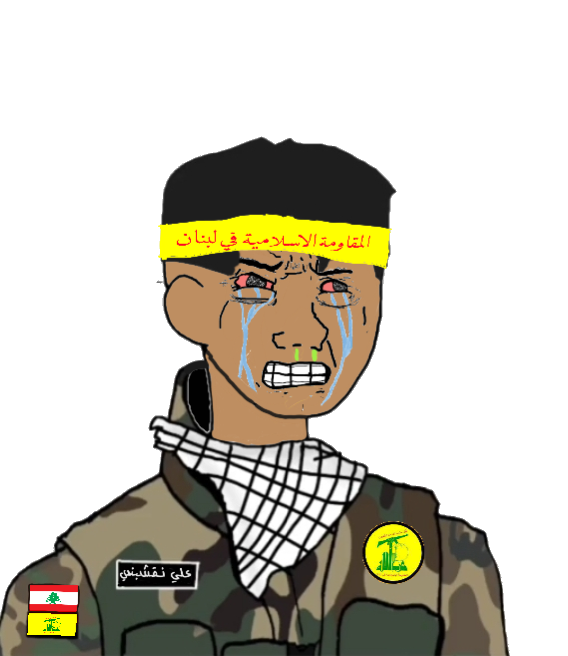
Label: 5_Twinkjak